高一 · 计数
（2021・十九模拟）某小区物业为了让居民更好地对垃圾进行分类, 决定对小区居民进行培训, 并从培训的学员中随机抽取了 50 名进行培训结果测试, 物业将这 50 名学员的成绩（满分 100 分）按照 $[50,60),[60,70 ）, \cdots,[90,100]$ 分成了 5 组, 并制成了如图所示的频率分布直方图, 则这 50 名学员的平均成绩为分（每组数以该组区间的中点值作代表）.

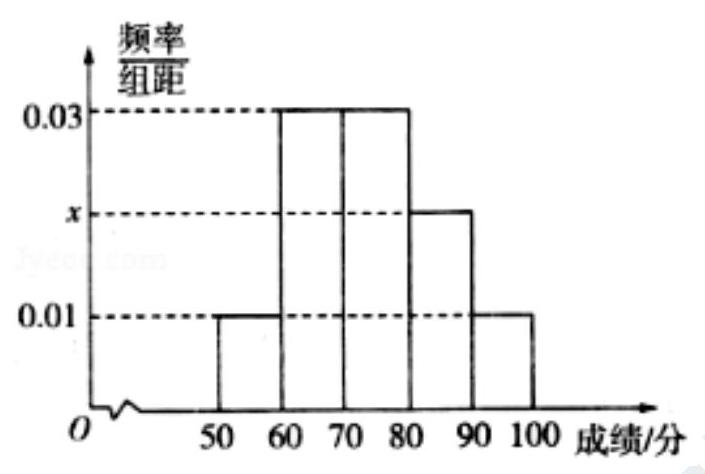
答案: 74 .
解析: 解: 由频率分布直方图得成绩在 $[80,90 ）$ 的频率为:

$1-(0.01+0.03+0.03+0.01) \times 10=0.2$.

解得 $x=0.02$,

$\therefore$ 这 50 名学员的平均成绩为:

$$
(55 \times 0.01+65 \times 0.03+75 \times 0.03+85 \times 0.02+95 \times 0.01) \times 10=74 \text { （分）. }
$$

故答案为: 74 .